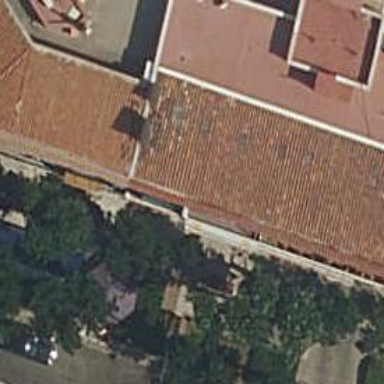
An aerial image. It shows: Clinic.